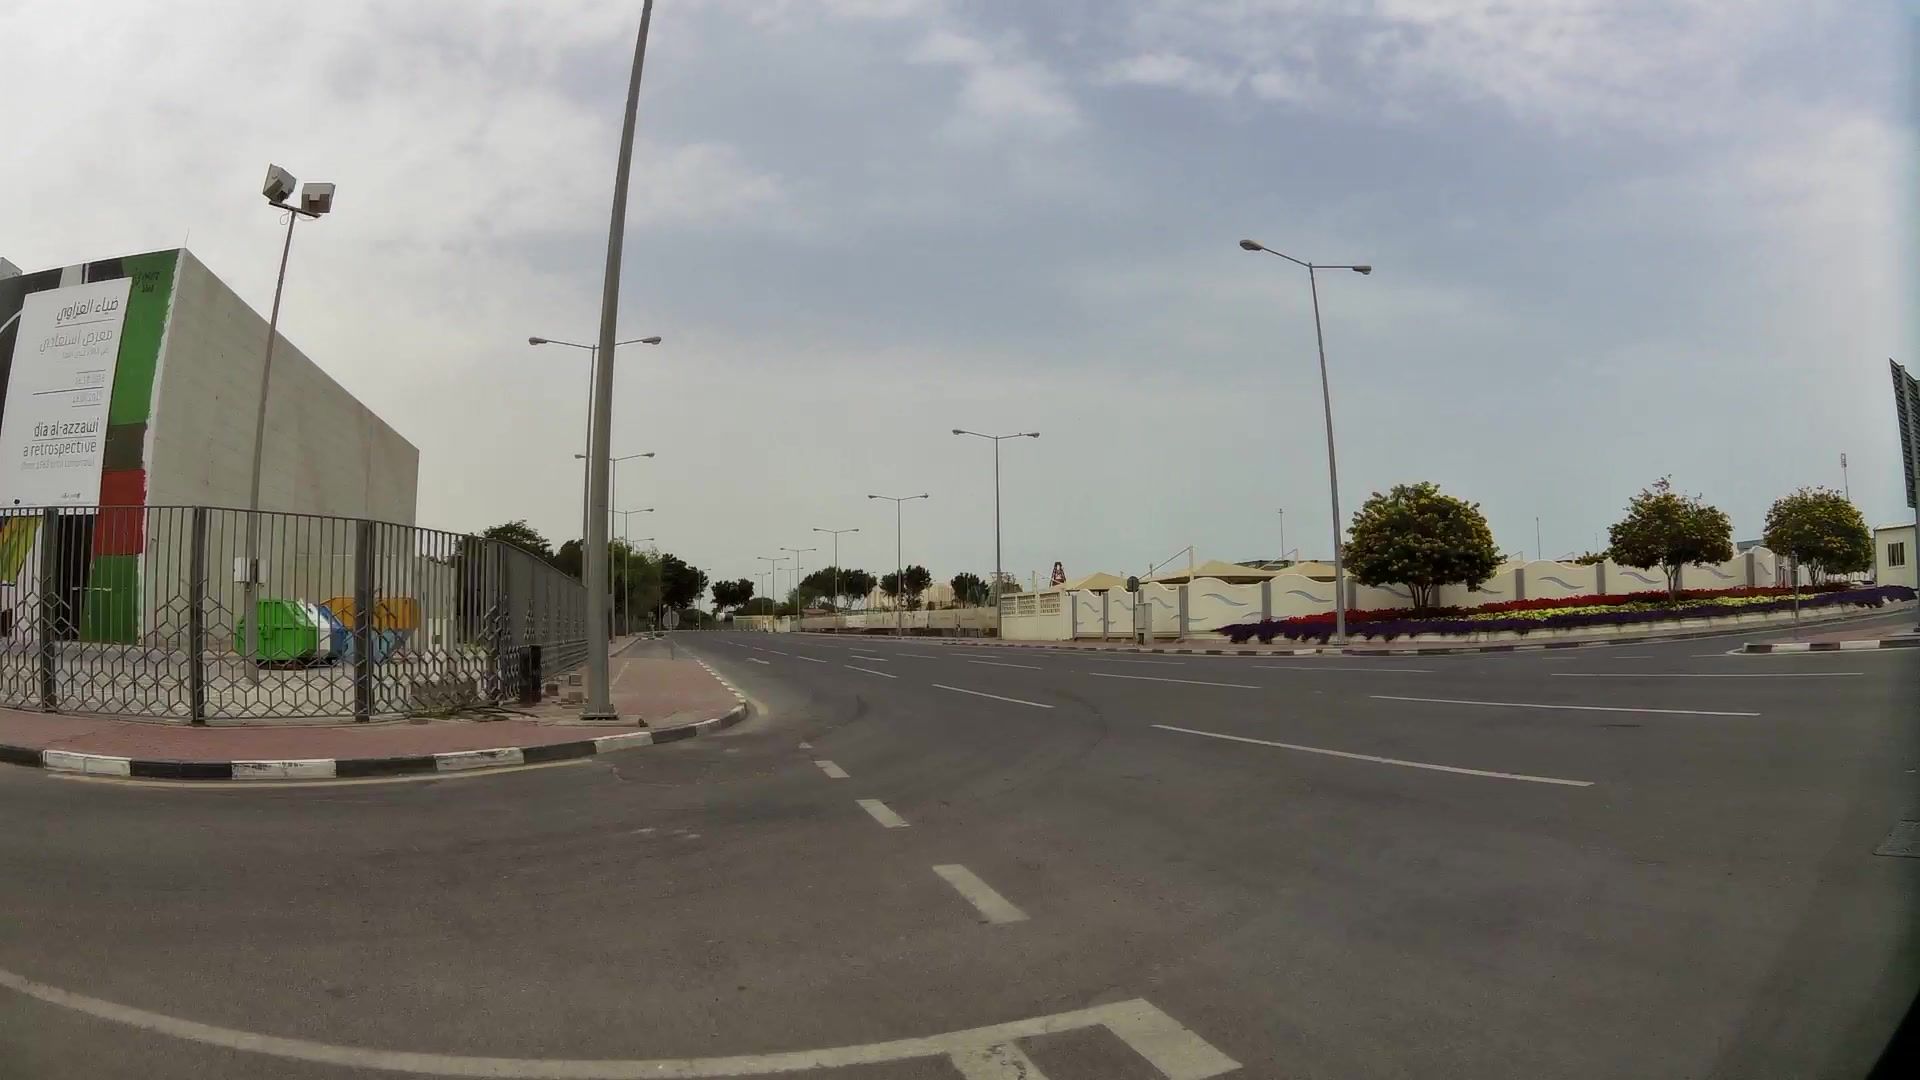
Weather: cloudy
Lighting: day
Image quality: good
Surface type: cycling surface
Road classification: unclassified
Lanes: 2
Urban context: very low density rural
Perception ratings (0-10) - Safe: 3.11, Lively: 6.79, Beautiful: 2.56, Boring: 4.68, Depressing: 9.3, Wealthy: 4.46